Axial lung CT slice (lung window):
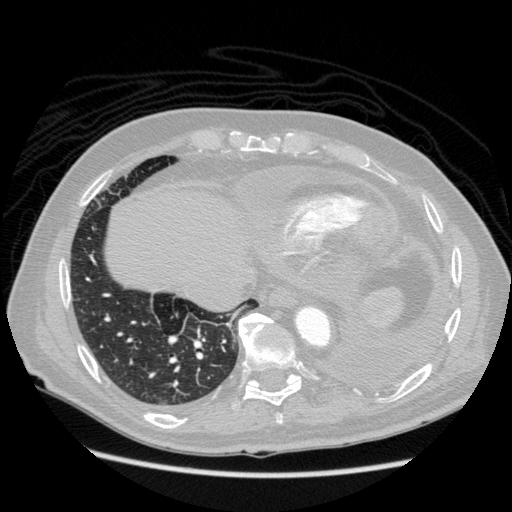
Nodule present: no